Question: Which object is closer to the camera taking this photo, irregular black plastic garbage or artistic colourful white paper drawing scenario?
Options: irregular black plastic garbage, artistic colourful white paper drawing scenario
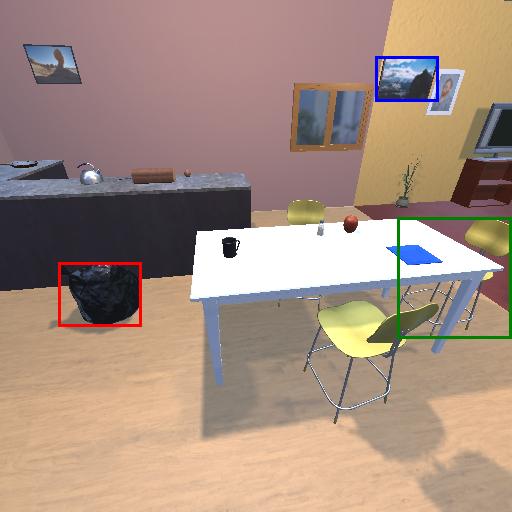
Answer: irregular black plastic garbage